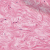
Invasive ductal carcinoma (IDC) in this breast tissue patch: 0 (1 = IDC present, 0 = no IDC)